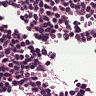
Metastatic tissue present: no